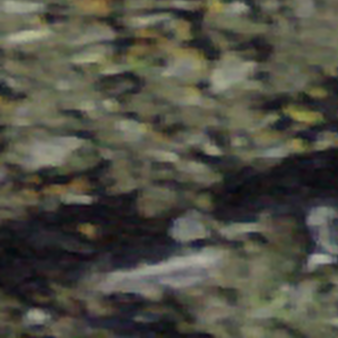
Label: other